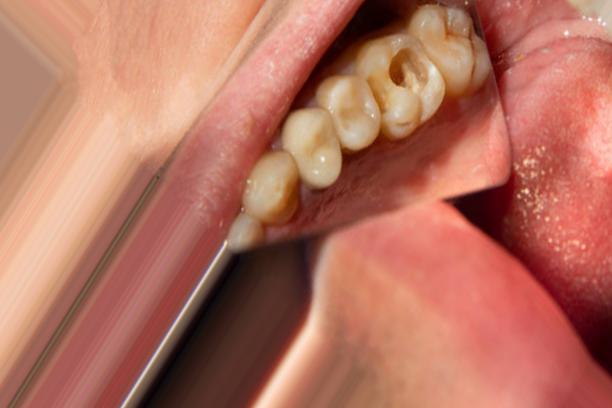
Condition: Caries